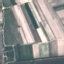
Label: PermanentCrop